Aerial crown-view tile of a tropical tree (Barro Colorado Island, Panama), acquired 20241014:
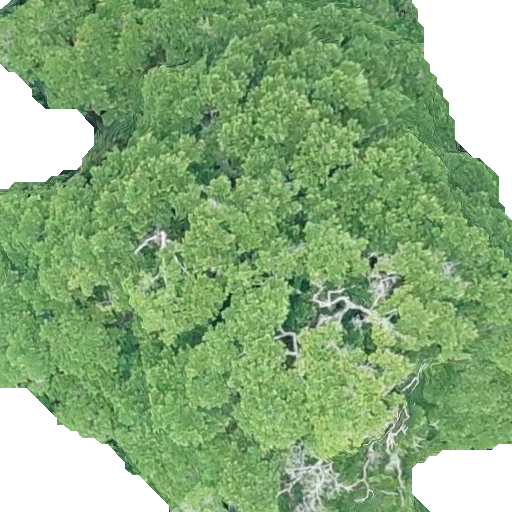
Species: Terminalia oblonga
GBIF accepted scientific name: Terminalia oblonga
Crown area: 429.402 m²